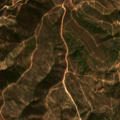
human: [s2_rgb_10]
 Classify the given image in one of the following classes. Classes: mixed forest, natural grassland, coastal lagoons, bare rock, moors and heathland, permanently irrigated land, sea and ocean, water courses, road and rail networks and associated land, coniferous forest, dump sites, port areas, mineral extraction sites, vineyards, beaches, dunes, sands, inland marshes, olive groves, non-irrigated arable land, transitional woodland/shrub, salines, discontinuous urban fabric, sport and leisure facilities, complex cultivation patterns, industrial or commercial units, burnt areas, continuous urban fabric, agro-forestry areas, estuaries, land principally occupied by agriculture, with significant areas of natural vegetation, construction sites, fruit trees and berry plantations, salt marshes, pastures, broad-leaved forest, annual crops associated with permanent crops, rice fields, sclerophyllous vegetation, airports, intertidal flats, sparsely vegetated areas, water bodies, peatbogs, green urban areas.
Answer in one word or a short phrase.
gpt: complex cultivation patterns, sclerophyllous vegetation, transitional woodland/shrub